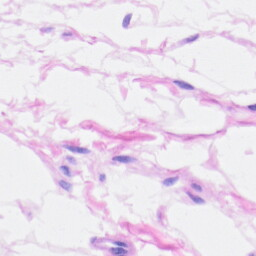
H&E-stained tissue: Heart